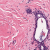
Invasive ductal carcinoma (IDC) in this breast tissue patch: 0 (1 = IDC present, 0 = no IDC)